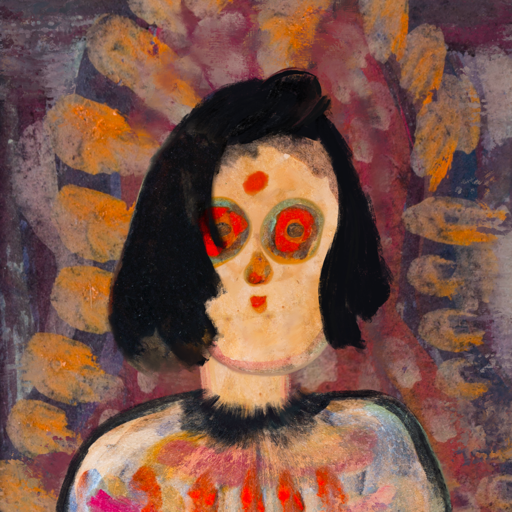
Background: Doll, Head And Neck Front: Childish, Face Front: Sisters, Bust: Childish, Hair Front: Mosgoul, Head Accessory: Blank, Second Necklace: Blank, Necklace: Blank, Baby: Blank